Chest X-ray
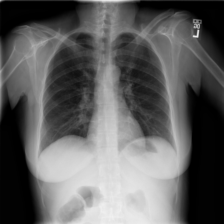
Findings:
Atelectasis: negative
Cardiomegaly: negative
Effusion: negative
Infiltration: negative
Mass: negative
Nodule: positive
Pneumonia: negative
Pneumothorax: negative
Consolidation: negative
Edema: negative
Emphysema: negative
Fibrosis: negative
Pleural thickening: negative
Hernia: negative